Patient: sex F, age 31
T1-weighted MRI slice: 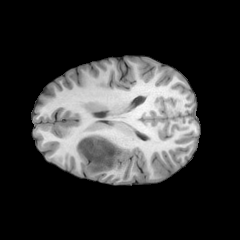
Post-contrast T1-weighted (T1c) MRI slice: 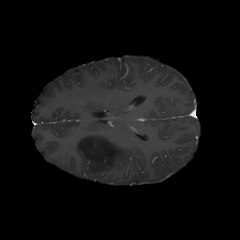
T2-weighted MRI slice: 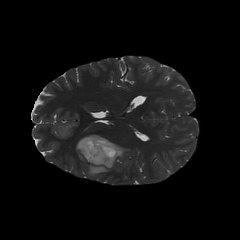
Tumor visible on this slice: yes
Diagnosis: Astrocytoma, IDH-mutant
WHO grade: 2